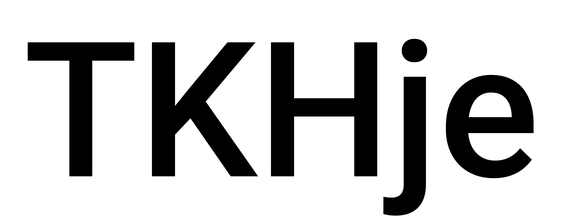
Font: Roboto_Medium